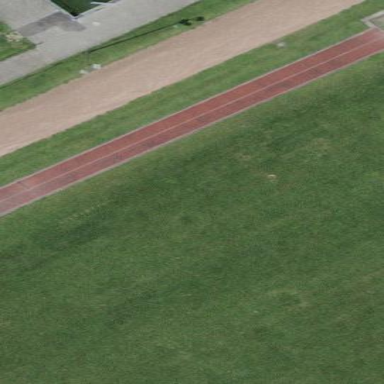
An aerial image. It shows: Track in the leisure land designed for long jump sport.